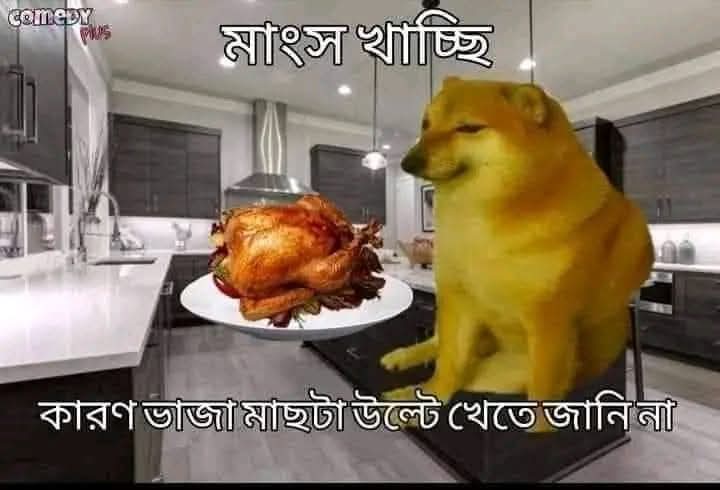
Text: মাংস খাচ্ছি
কারণ ভাজা মাছটা উল্টে খেতে জানি না
Label: Non Hate